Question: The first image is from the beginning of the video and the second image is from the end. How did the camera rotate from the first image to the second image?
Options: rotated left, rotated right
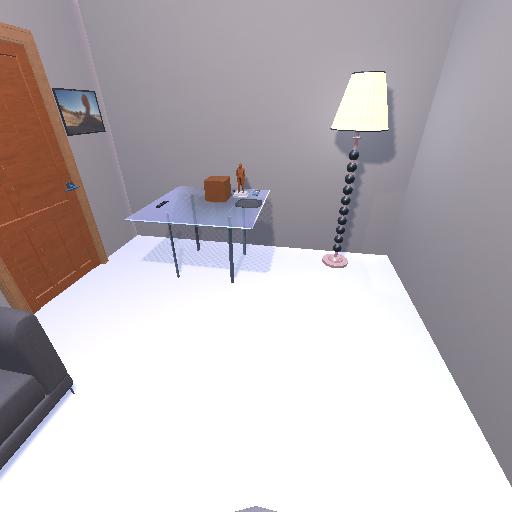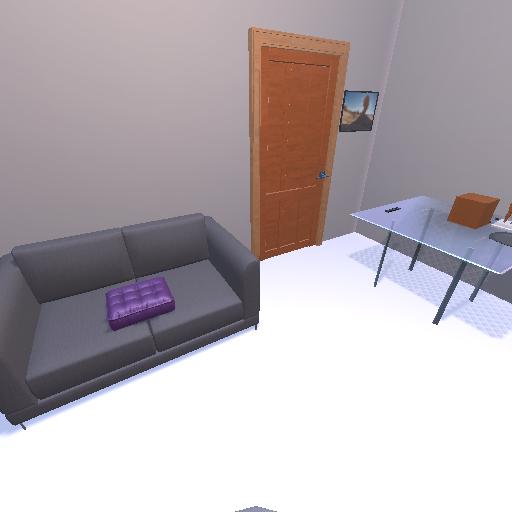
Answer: rotated left